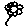
Label: flower